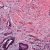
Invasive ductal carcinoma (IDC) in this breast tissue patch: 1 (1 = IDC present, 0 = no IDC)